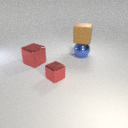
large blue metal sphere below large brown rubber cube